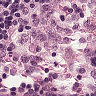
Metastatic tissue present: no